Question: I want to print all lines starting with a "+" and which have a keyword such as "hasRole".
'''
String search="//td[contains(@class,'blob-code blob-code-addition') and contains(text(),'hasRole')]";
'''
I know a simple and condition will not be enough. How do I formulate the XPATH search for this?
Here's a screenshot.

Also,how do I make this search case insensitive?
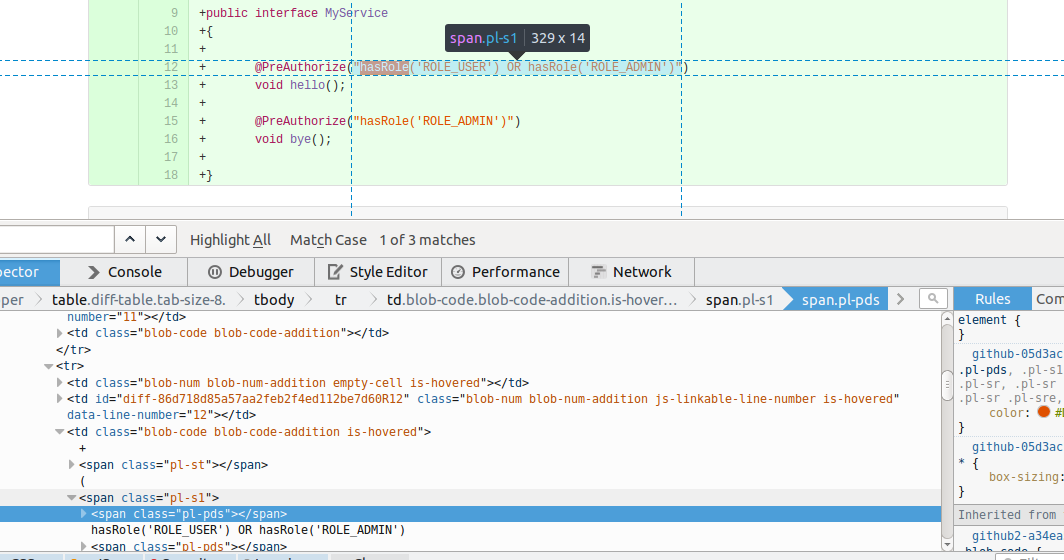
Answer: I tried the below and it worked.
'''
String search="//td[(contains(@class,'blob-code blob-code-addition') and contains(.,'HasRole')) or (contains(@class,'blob-code blob-code-deletion') and contains(.,'HasRole'))]";
'''